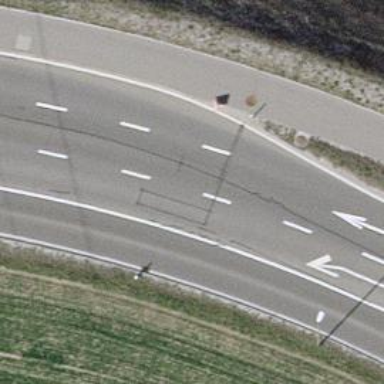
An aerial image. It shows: Secondary road with asphalt surface.